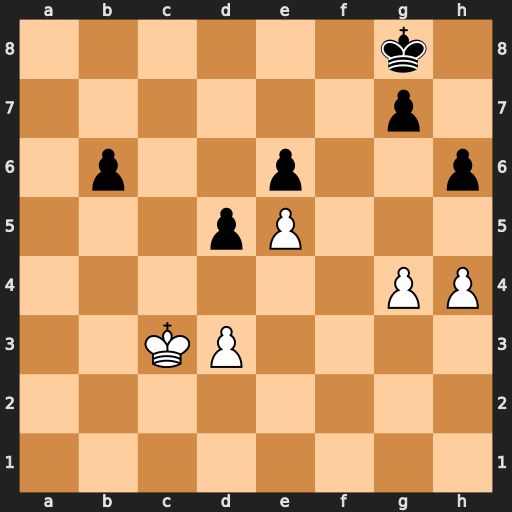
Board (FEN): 6k1/6p1/1p2p2p/3pP3/6PP/2KP4/8/8
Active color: w
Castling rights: -
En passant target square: -
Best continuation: h5 Kf8 Kb4 Ke7 Kb5 Kd7 Kxb6